Field crop: maize
Growth stage: 2
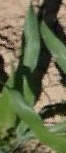
Species: maize